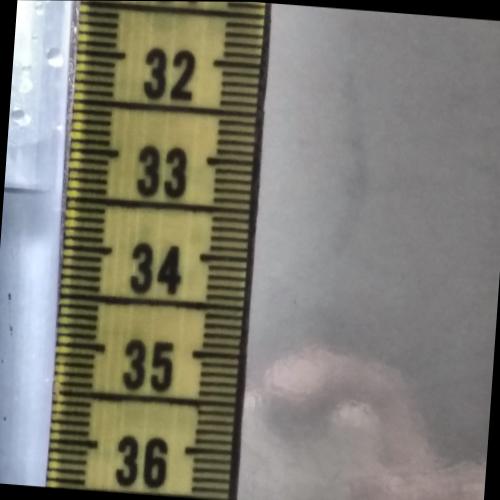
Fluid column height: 33.4 cm